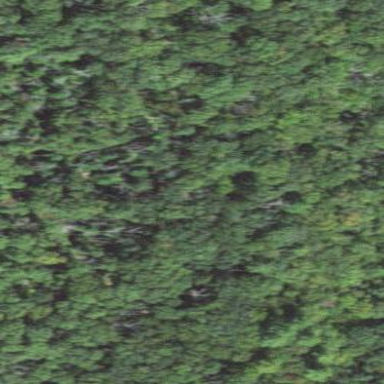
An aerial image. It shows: Mixed woodland area with various types of leaves.